Field crop: tomato
Growth stage: 1
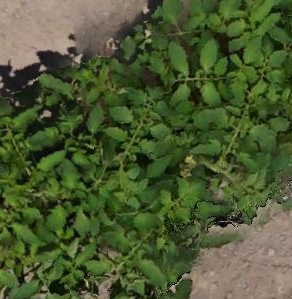
Species: tomato